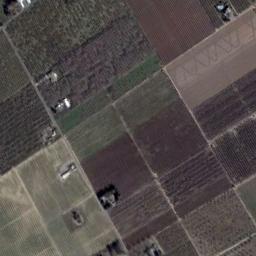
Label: rectangular_farmland